【题型】选择题　【知识点】平面几何　【难度】easy
如图, 已知 $AC \perp BC$, $CD \perp AB$, 那么下列哪条线段的长表示点 $A$ 到 $CD$ 的距离( )

A. $AD$
B. $AC$
C. $BD$
D. $CB$
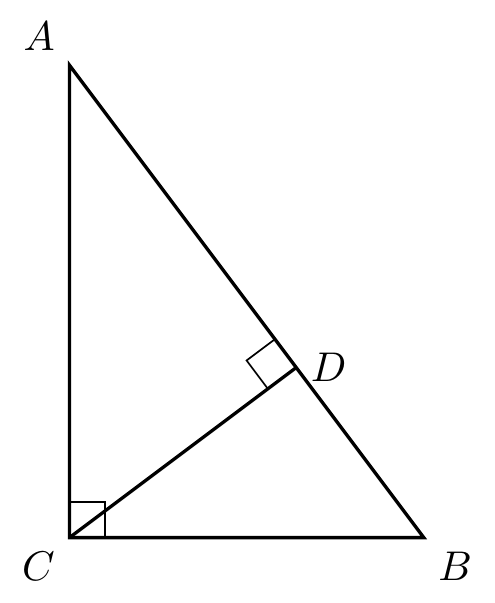
【解答】
解：由点到直线的距离可得, 点 $A$ 到 $CD$ 距离为线段 $AD$ 的长度,

故选：A。